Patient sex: M
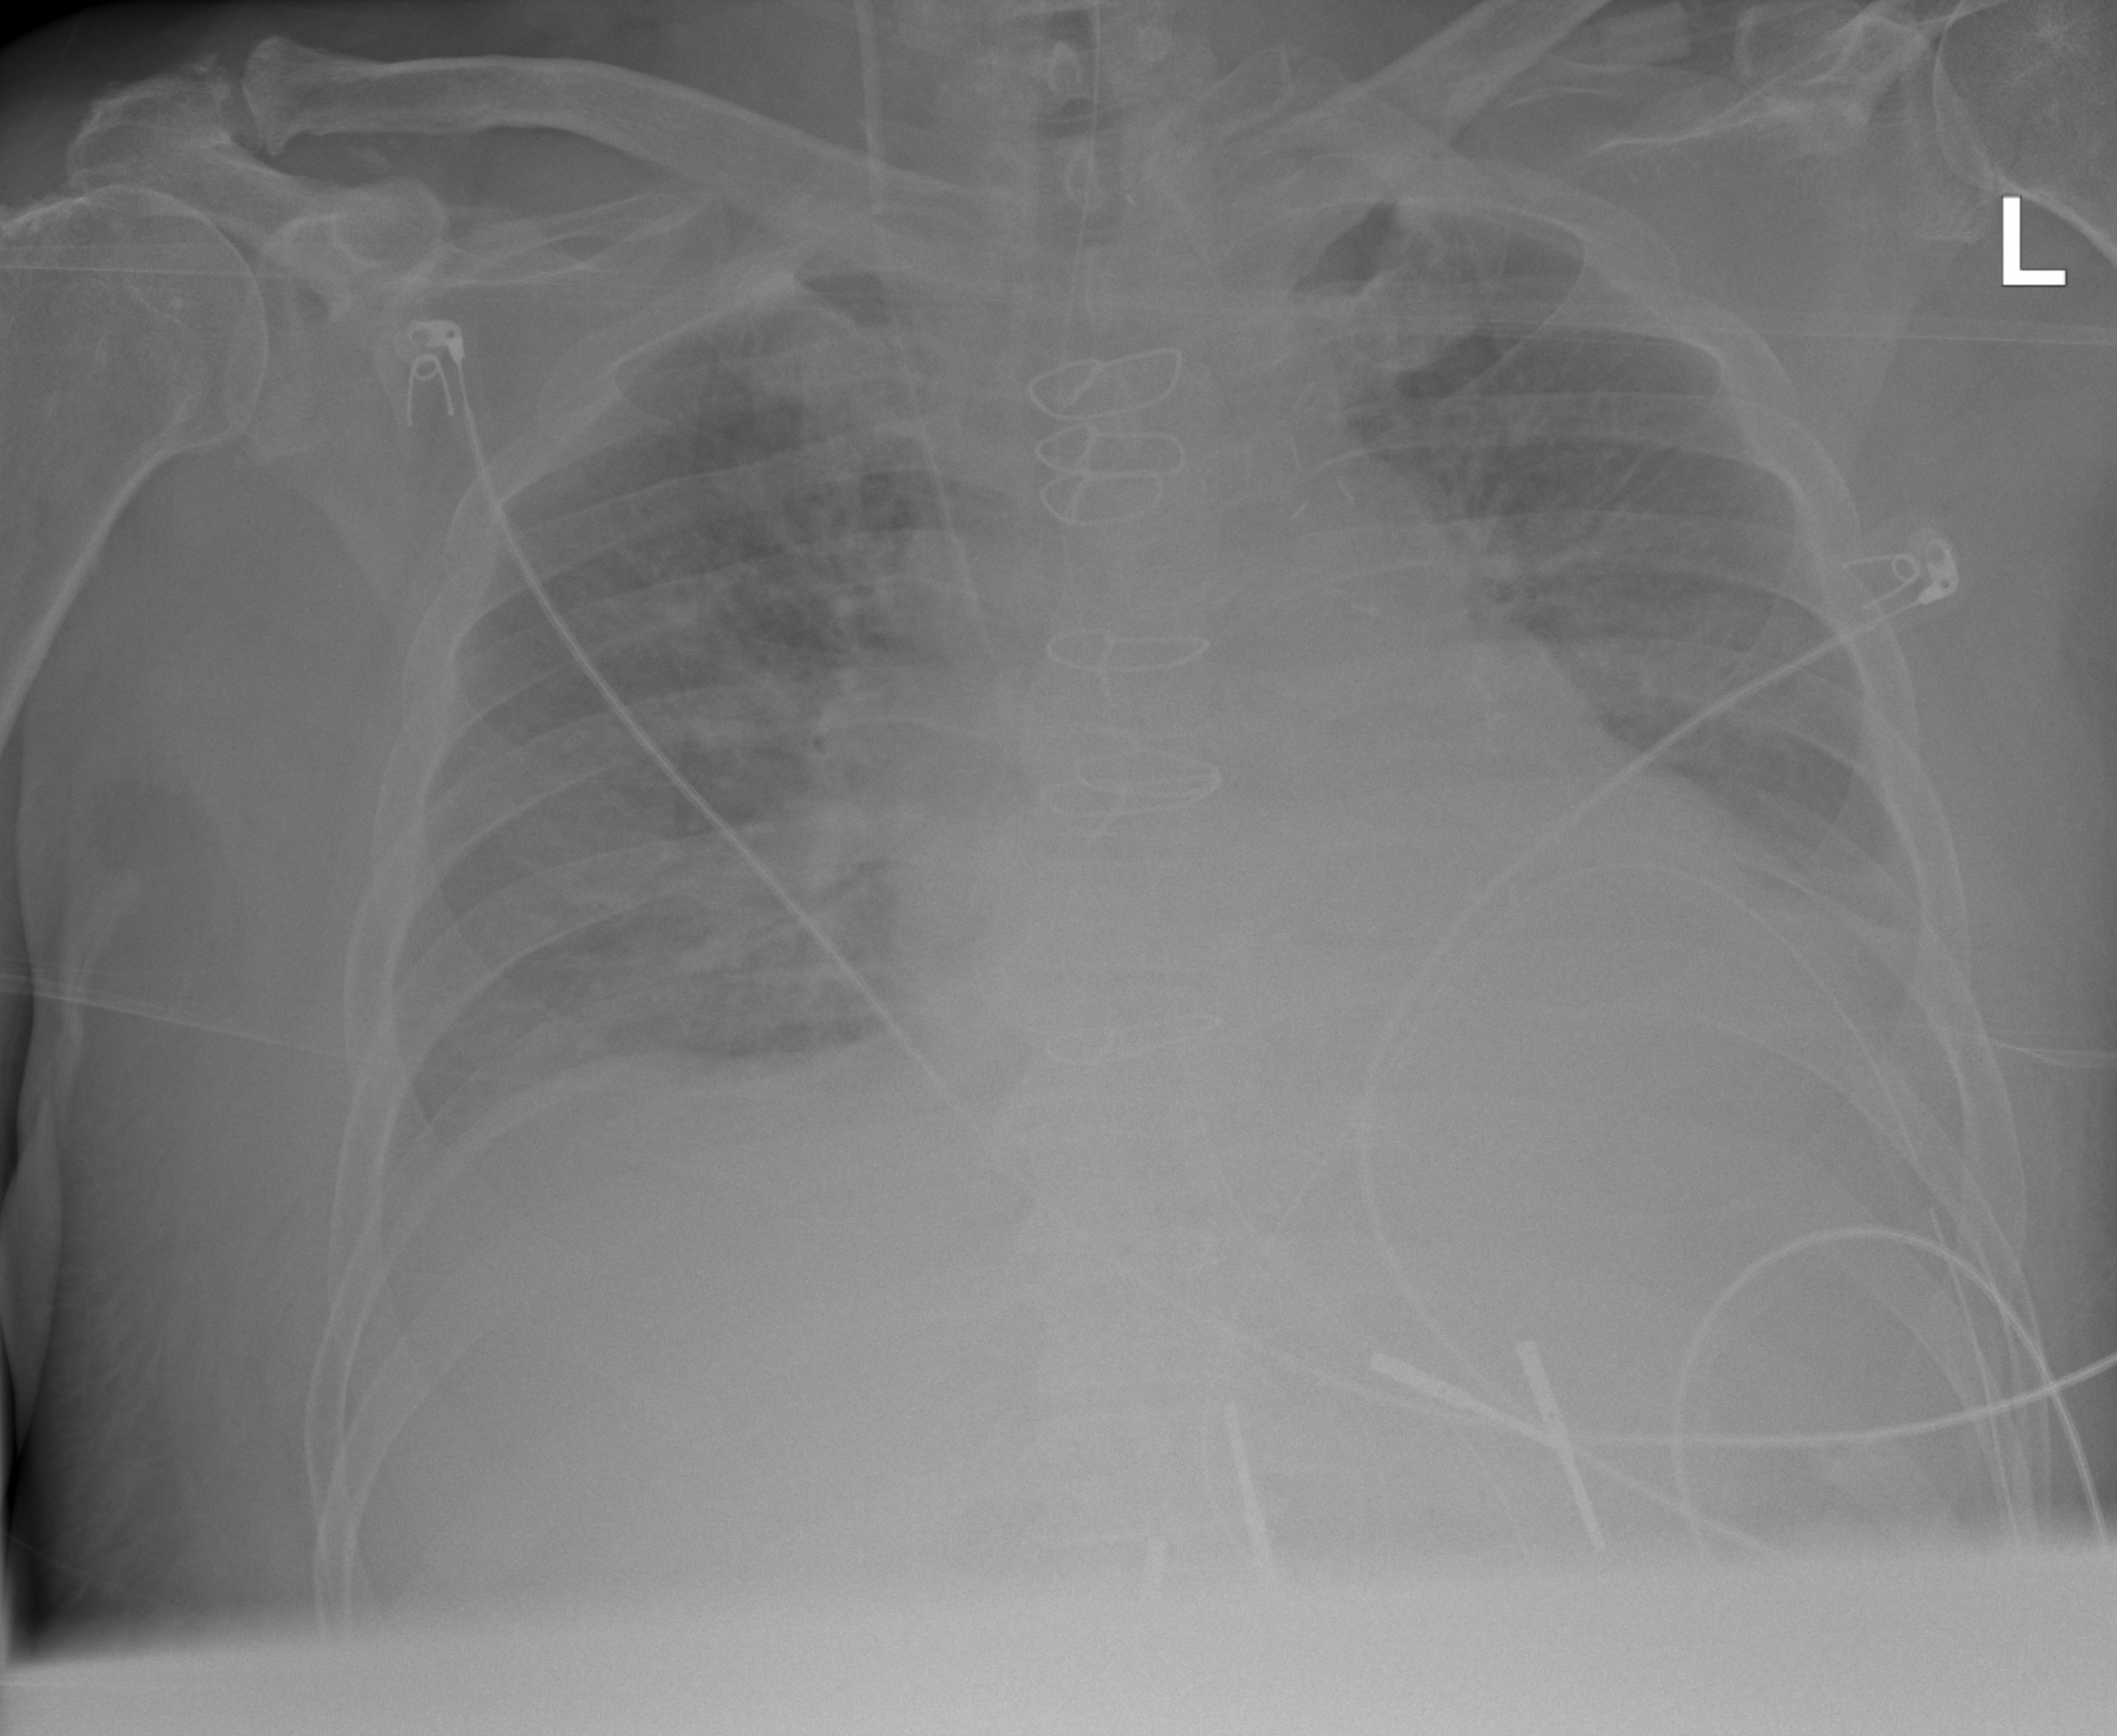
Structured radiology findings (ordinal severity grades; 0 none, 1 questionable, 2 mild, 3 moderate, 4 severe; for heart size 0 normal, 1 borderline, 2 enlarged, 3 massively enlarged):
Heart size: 2
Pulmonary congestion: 2
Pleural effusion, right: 2
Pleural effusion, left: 2
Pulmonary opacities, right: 2
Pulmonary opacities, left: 1
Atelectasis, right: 2
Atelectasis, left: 2